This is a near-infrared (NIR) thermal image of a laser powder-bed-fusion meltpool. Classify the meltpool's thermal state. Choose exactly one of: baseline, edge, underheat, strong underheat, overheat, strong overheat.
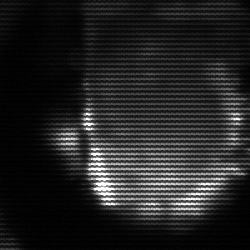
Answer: baseline